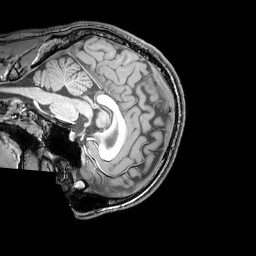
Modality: T1w
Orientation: sagittal
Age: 20
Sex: male
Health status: healthy
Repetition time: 0.081 s
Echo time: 0.037 s